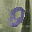
Label: 0